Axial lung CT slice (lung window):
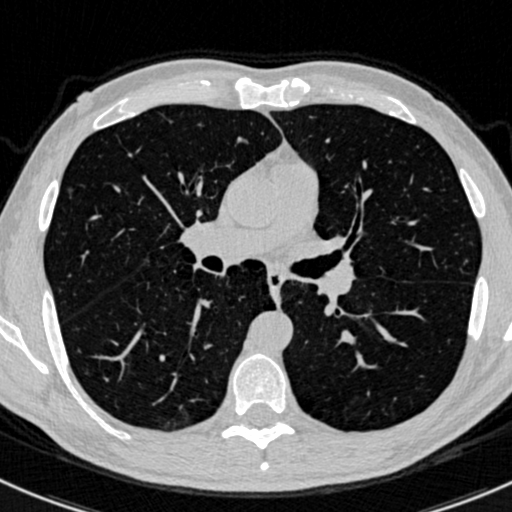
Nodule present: no